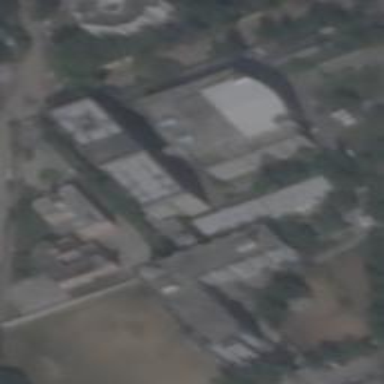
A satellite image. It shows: School.